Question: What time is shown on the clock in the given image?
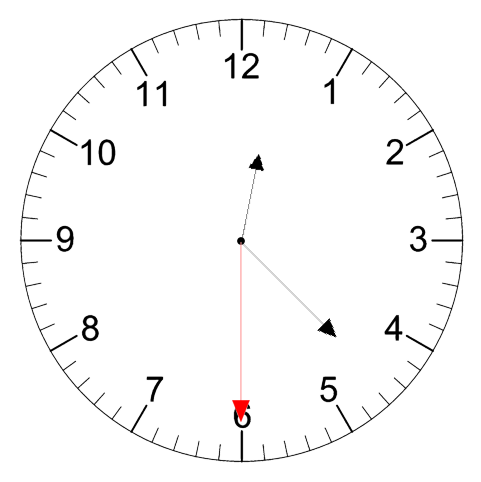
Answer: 12:22:30